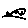
Label: zigzag